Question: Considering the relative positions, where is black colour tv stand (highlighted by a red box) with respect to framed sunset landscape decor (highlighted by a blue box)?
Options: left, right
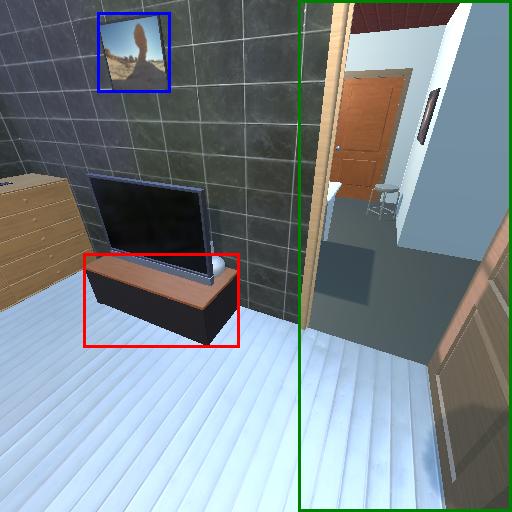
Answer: left